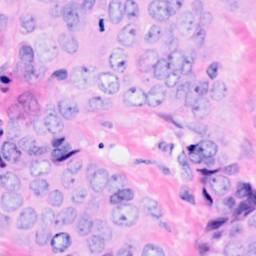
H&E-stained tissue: Breast